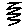
Label: zigzag